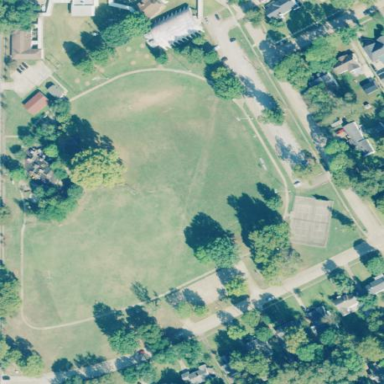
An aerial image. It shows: Park.